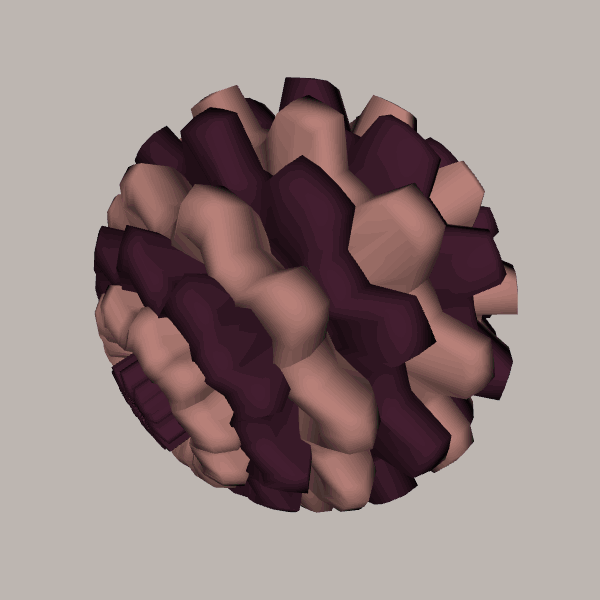
Background: light